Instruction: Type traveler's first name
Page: traveler
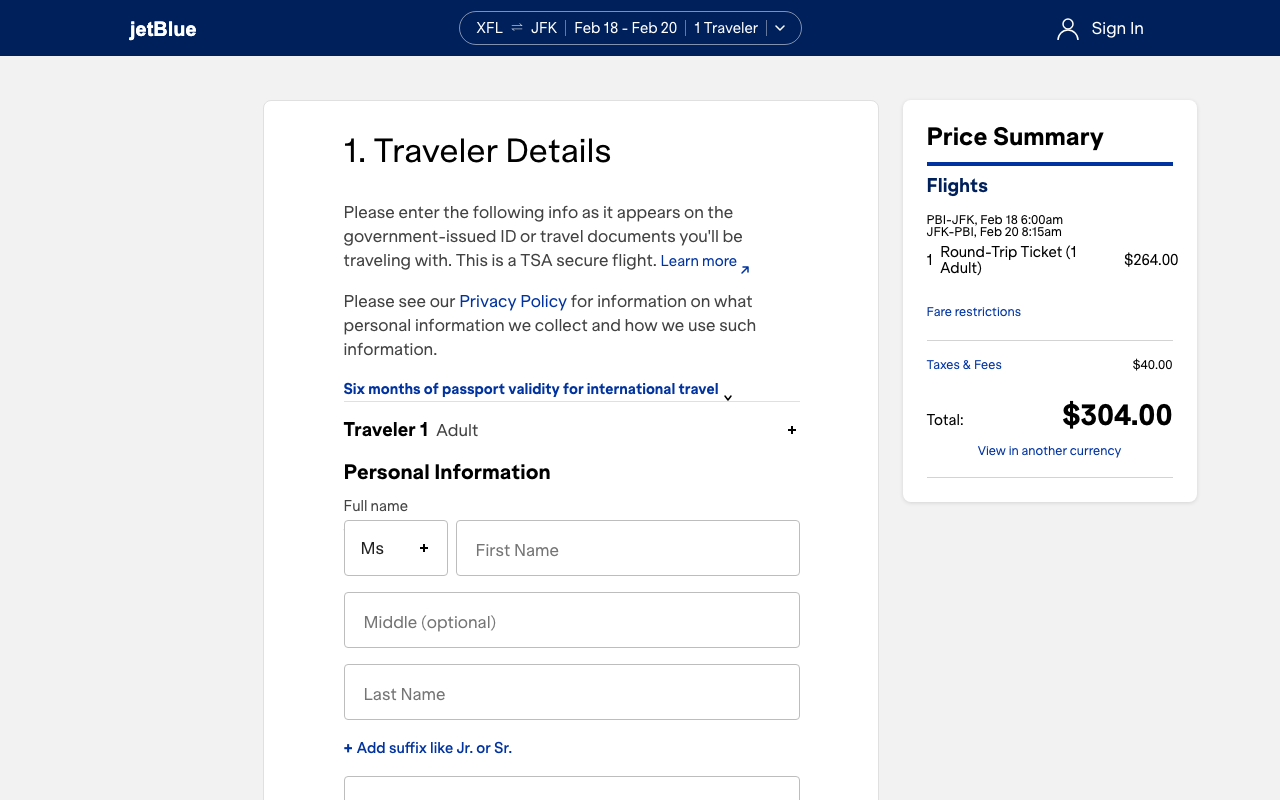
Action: type